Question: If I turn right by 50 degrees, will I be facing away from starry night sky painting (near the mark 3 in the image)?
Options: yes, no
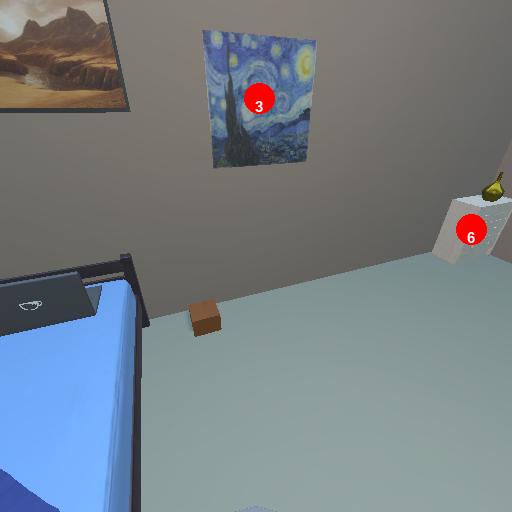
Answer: yes